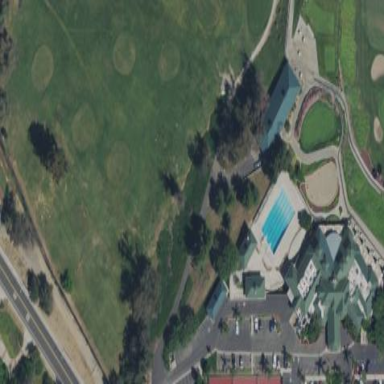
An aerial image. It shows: Grassy area used as driving range for golf.